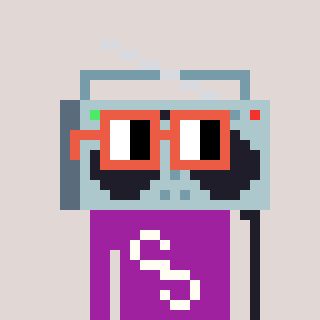
a pixel art character with square orange glasses, a boombox-shaped head and a magenta-colored body on a warm background